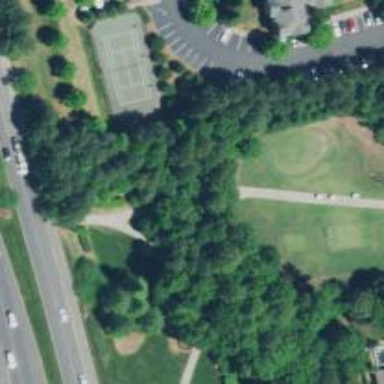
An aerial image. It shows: Service road designated as golf cart path.